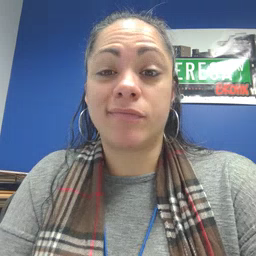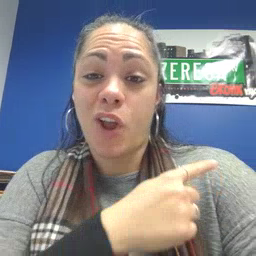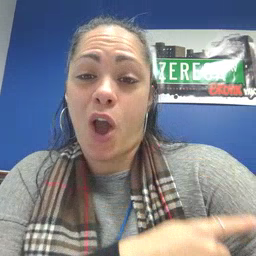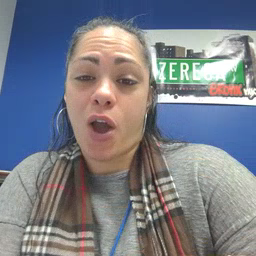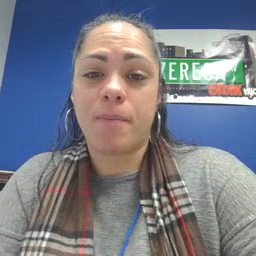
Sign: arm